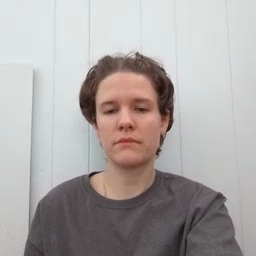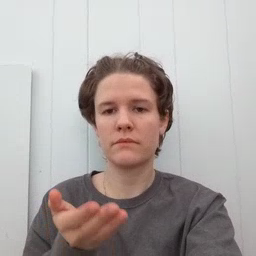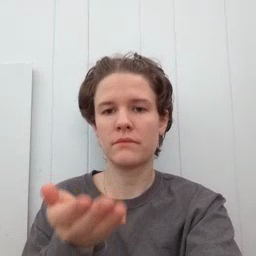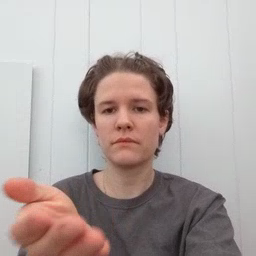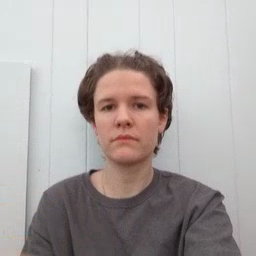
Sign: boat